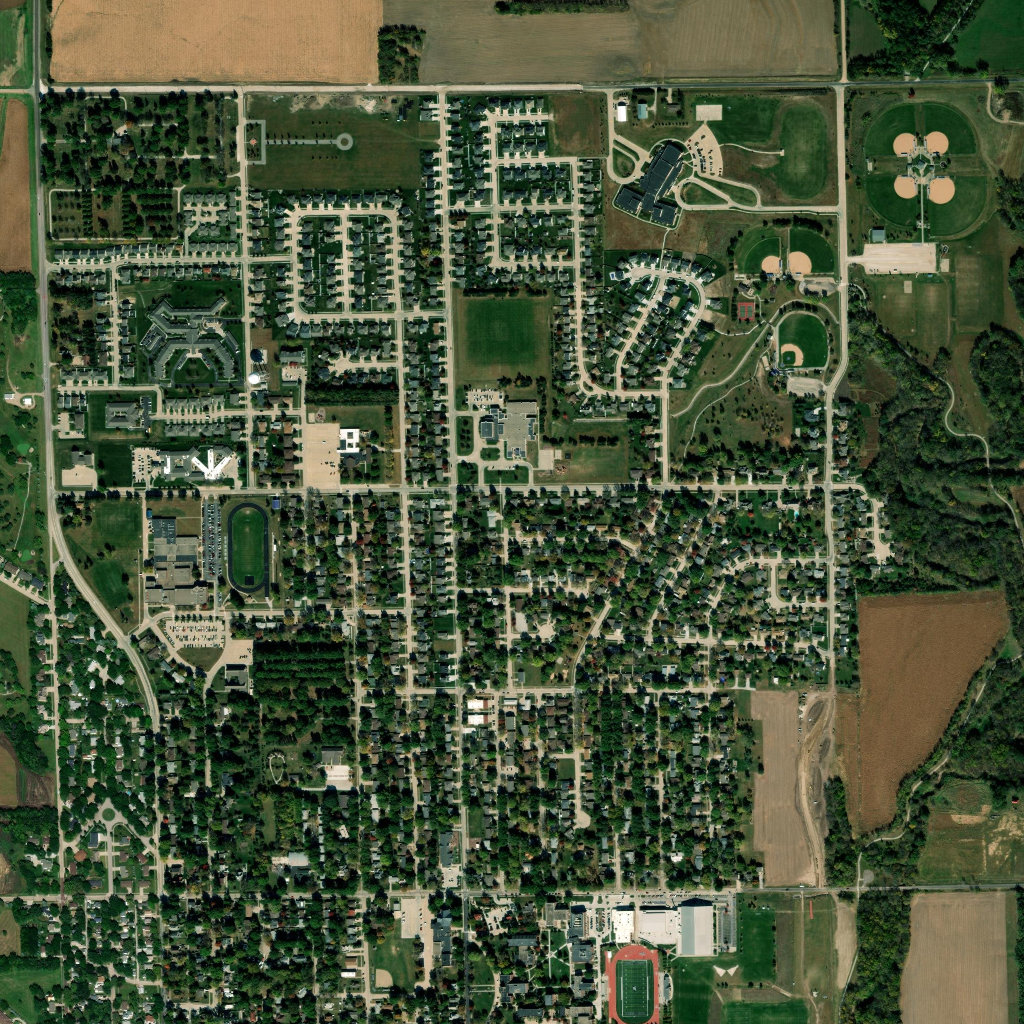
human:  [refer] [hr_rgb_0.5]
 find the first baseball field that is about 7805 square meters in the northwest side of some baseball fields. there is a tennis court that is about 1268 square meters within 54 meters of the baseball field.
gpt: <box>[[71, 22, 76, 26, 0]]</box>

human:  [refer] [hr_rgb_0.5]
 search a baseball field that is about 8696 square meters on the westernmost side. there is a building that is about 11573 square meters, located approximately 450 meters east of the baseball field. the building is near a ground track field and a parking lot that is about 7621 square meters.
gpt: <box>[[36, 91, 40, 96, 0]]</box>